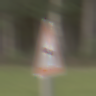
Verkehrszeichen: KurveLinks
Umgebung: Outdoor, Nature
Tageszeit: SunriseSunset
Wetter: Clear
Licht: Natural
Jahreszeit: NotSpecified
Kontrast: LowContrast